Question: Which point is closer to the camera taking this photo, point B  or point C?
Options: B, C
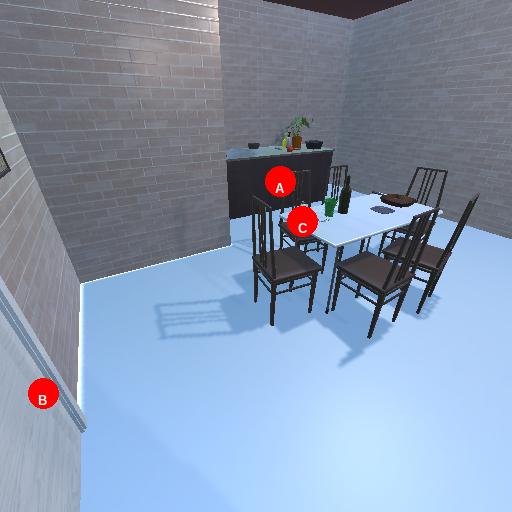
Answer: B